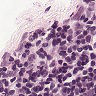
Metastatic tissue present: no